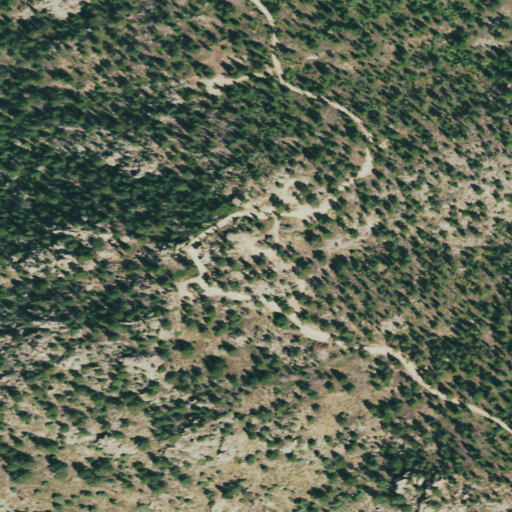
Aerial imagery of mountain in Colorado named The Notch containing evergreen forest and shrub